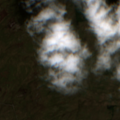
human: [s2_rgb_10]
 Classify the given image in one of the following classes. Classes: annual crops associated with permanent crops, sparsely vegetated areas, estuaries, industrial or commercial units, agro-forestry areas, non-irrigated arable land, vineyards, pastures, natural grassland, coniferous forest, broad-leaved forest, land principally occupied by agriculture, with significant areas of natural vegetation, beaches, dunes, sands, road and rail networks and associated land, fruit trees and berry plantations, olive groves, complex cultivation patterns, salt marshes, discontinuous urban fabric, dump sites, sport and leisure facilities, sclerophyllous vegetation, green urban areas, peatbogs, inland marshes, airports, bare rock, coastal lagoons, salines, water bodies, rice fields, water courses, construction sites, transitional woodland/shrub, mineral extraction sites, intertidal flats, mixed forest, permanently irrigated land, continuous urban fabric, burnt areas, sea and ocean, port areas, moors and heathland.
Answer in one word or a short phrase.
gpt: natural grassland, peatbogs